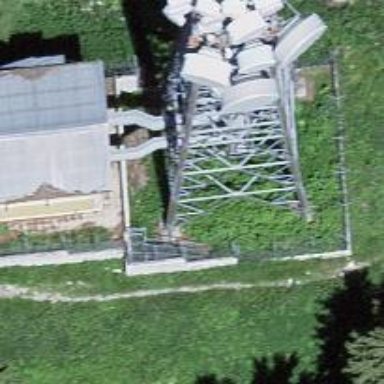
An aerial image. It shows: Communication tower.